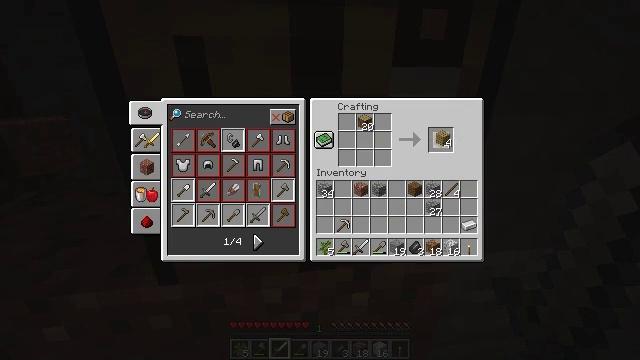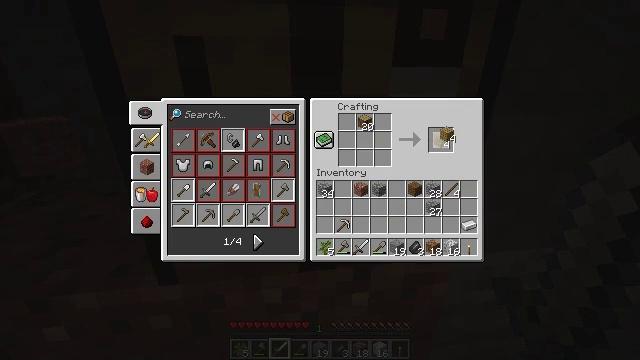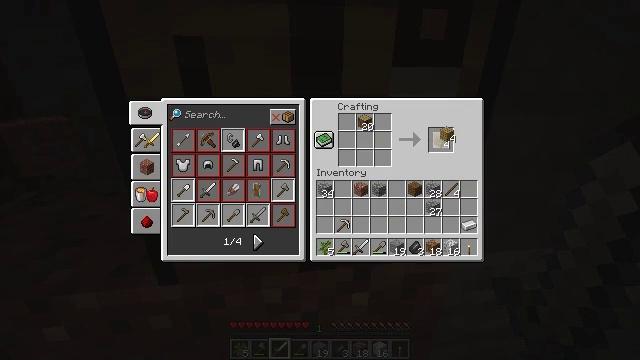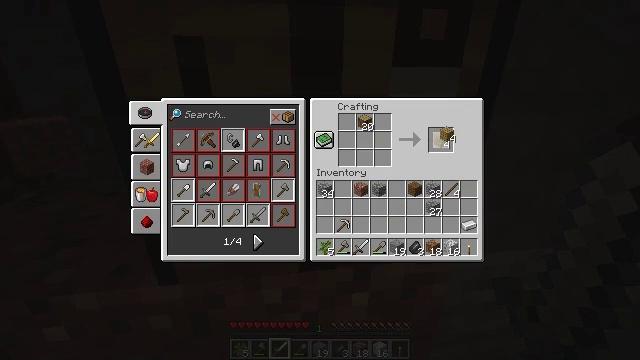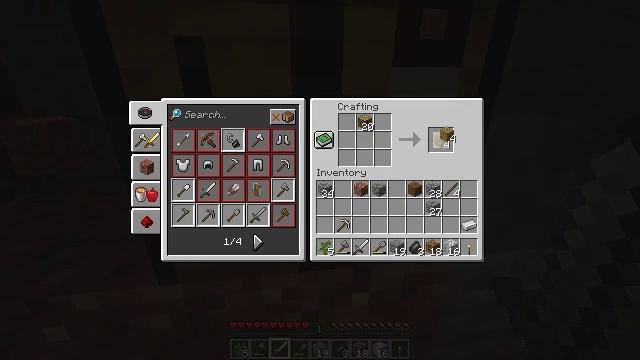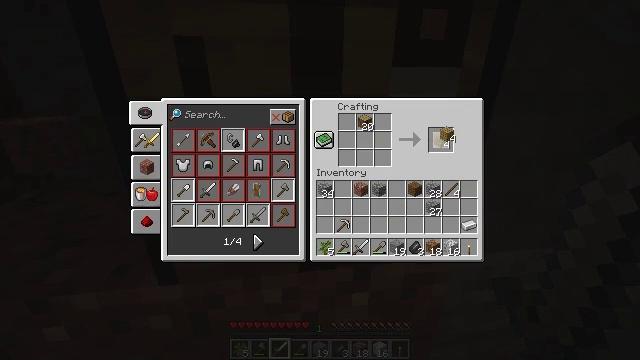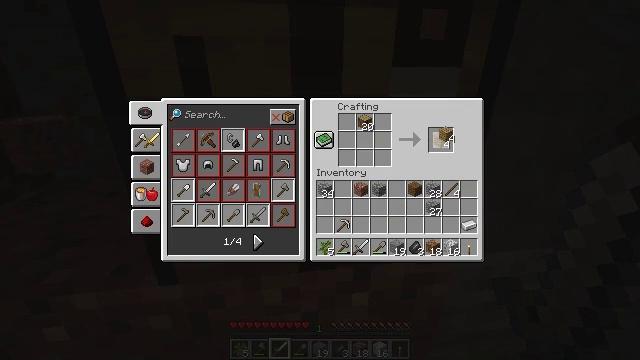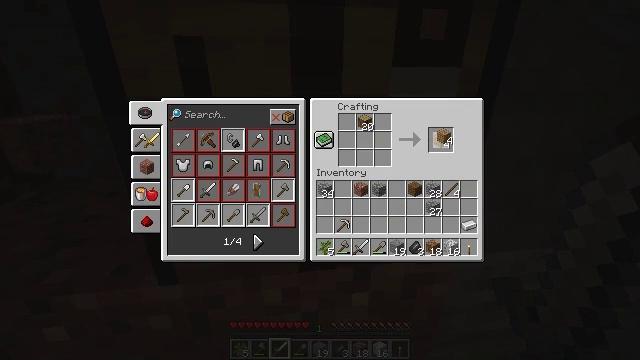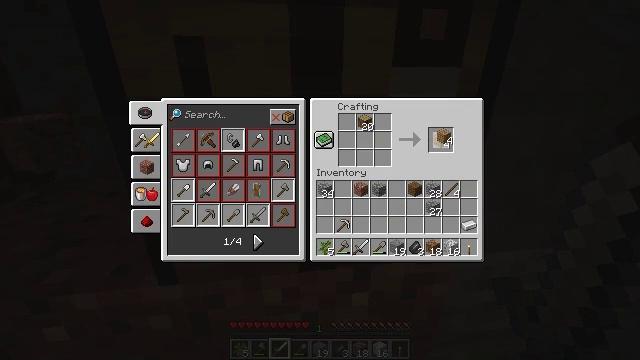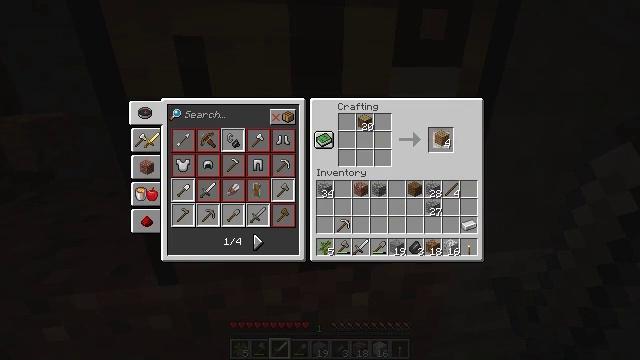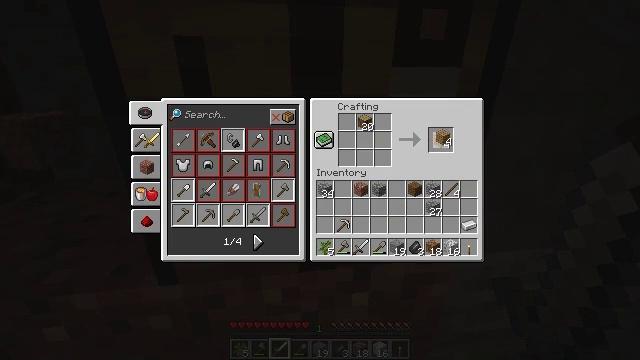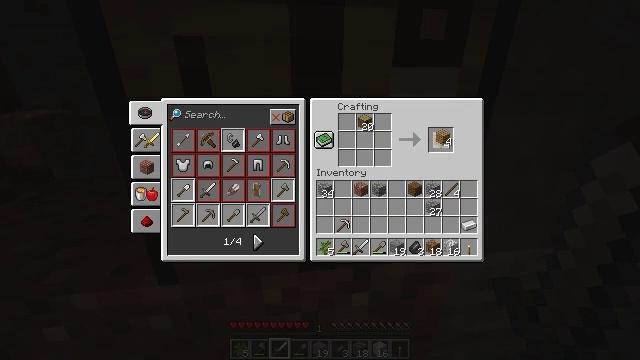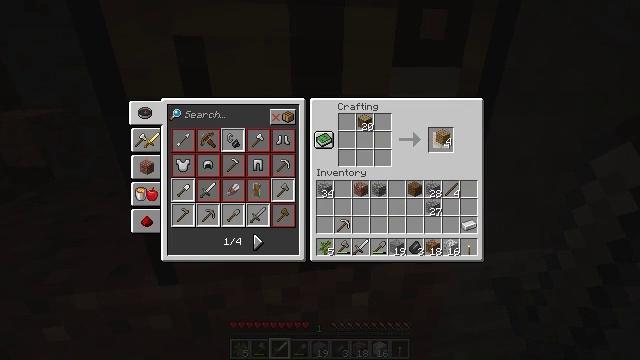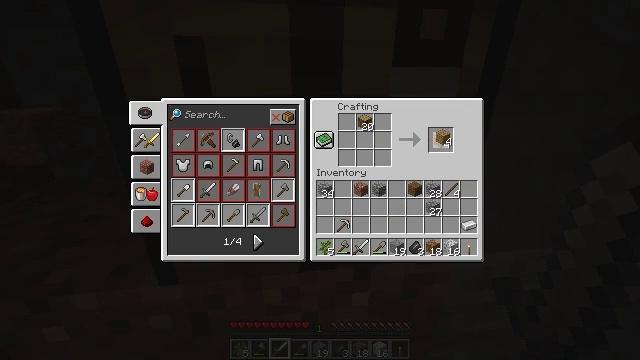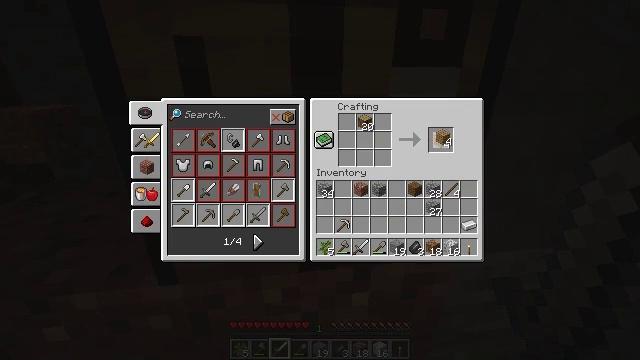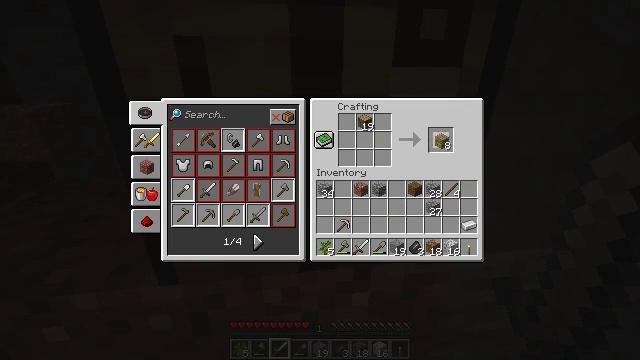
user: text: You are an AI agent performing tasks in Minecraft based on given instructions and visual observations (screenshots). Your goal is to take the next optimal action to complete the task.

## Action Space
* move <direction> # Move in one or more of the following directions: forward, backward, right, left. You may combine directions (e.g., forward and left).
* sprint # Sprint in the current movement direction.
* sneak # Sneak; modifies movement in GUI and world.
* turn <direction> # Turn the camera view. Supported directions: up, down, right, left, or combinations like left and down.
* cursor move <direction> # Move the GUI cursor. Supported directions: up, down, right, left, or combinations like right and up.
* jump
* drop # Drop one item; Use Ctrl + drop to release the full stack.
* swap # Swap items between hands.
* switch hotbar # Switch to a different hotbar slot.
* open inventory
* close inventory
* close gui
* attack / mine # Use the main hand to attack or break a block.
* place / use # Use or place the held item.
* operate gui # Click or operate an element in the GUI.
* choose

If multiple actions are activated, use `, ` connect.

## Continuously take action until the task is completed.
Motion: motion action
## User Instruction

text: Get an iron ingot by cooking iron ore.
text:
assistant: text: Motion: no_op
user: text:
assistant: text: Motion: no_op
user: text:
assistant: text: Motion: no_op
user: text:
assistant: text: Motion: no_op
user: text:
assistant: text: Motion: no_op
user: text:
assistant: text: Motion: no_op
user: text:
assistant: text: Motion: no_op
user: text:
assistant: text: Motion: no_op
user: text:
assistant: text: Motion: no_op
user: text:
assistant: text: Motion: no_op
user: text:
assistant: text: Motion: no_op
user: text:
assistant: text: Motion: attack / mine
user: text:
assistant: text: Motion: attack / mine
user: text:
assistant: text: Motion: attack / mine
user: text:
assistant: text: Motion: no_op
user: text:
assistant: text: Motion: turn down
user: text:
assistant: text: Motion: turn down
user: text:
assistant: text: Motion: turn down
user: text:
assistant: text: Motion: no_op
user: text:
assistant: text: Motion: no_op
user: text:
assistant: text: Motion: no_op
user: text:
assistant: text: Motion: no_op
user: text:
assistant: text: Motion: attack / mine
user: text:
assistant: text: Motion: attack / mine
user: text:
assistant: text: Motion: attack / mine
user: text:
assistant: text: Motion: no_op
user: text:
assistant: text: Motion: no_op
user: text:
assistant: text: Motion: no_op
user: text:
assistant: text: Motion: no_op
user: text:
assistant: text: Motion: no_op